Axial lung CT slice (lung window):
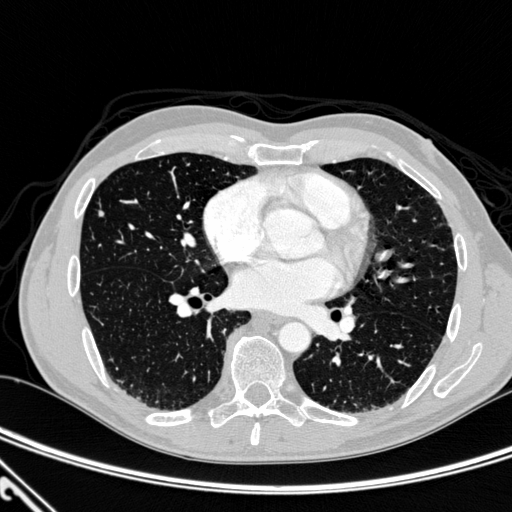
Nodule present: yes
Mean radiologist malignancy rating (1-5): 2